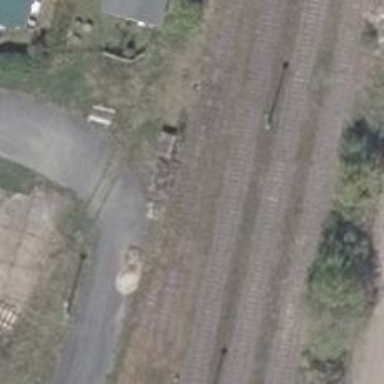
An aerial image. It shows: Railway switch.